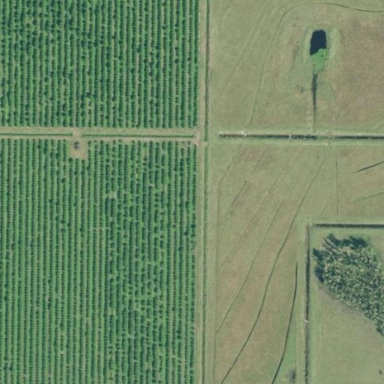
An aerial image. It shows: Orchard.